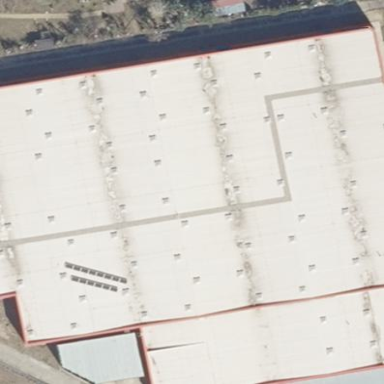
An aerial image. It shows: Building that houses furniture shop.